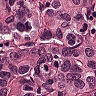
Metastatic tissue present: yes